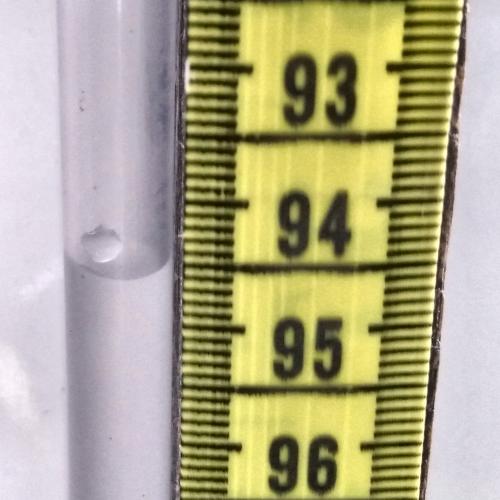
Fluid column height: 94.6 cm